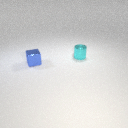
small cyan metal cylinder behind small blue metal cube